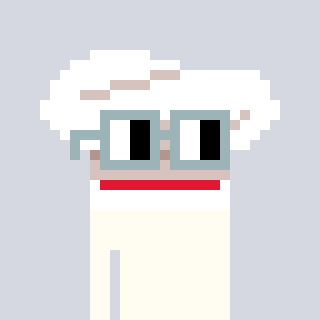
a pixel art character with square dark gray glasses, a chef hat-shaped head and a grayscale-colored body on a cool background